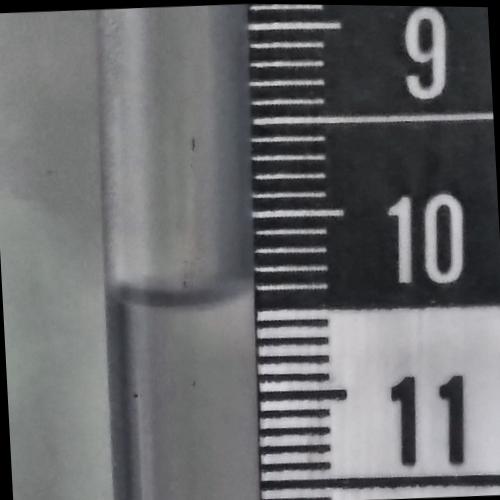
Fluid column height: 10.4 cm